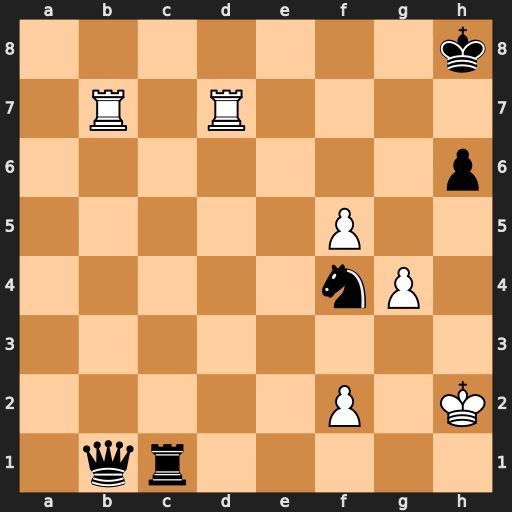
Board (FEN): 7k/1R1R4/7p/5P2/5nP1/8/5P1K/1qr5
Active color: w
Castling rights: -
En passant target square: -
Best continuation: Rd8#